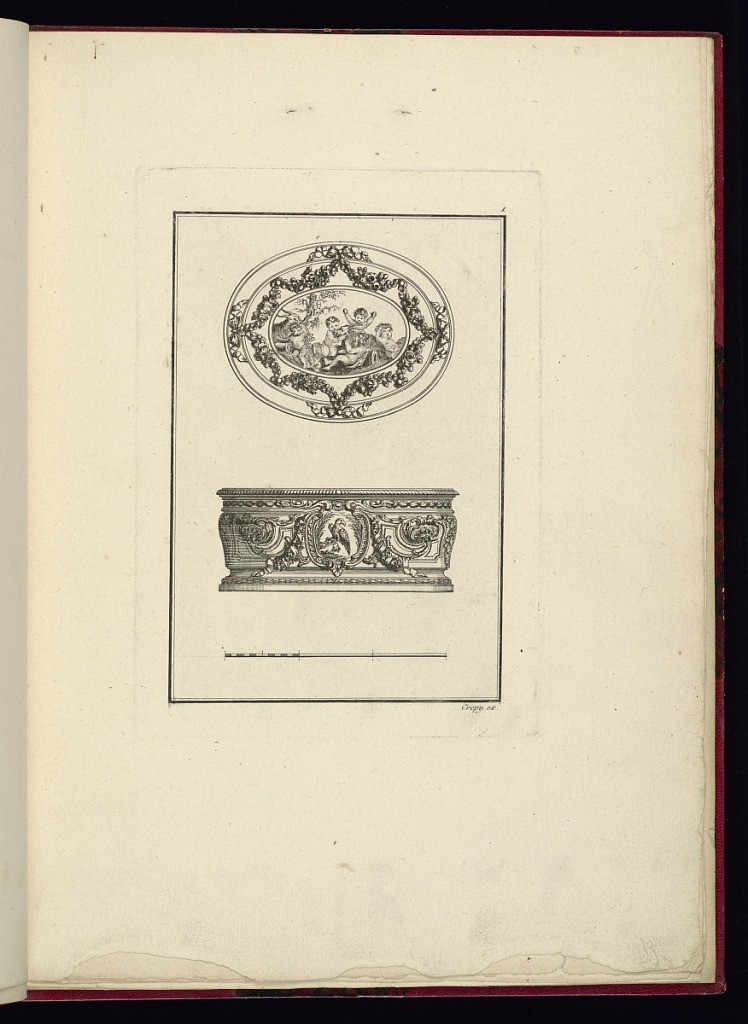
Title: Snuffbox Design
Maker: Pierre Moreau, French, 1722 – 1798
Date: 1771
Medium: Etching and engraving on laid paper
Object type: Print
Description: Within a double-lined frame, a design for an oval snuffbox, with a view of the lid from above, in the upper center and a view of the side, in the lower center. A central oval scene of putti in a landscape with goats on the lid, framed by a garland of flowers and ribbons. The side of the lid features a central cartouche with a bird framed by shell and gadroon motifs, bands, fleurons, acanthus leaves, flowers, ribbons, and laurel leaves. A scale in the lower center. The plate is signed, and numbered.